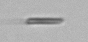
Label: fiber